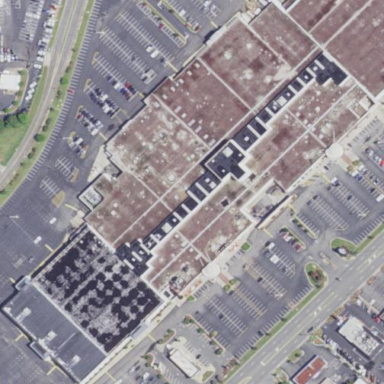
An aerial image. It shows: Mall building.